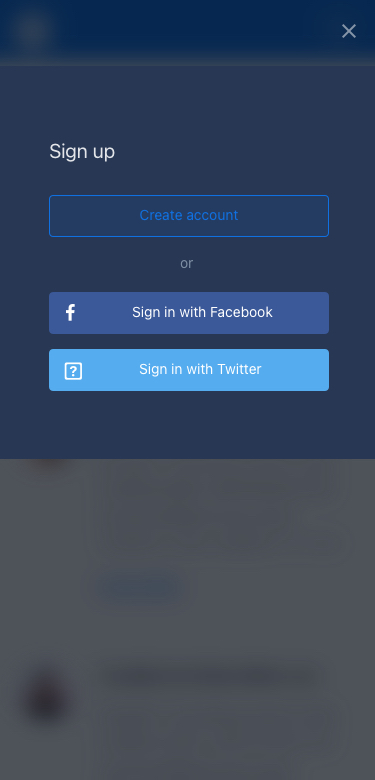
Text in this UI design:
Sign up
Create account
or
Sign in with Facebook
Sign in with Twitter
